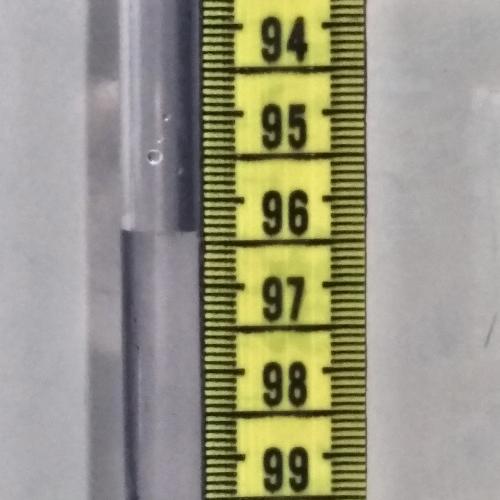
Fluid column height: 96.4 cm